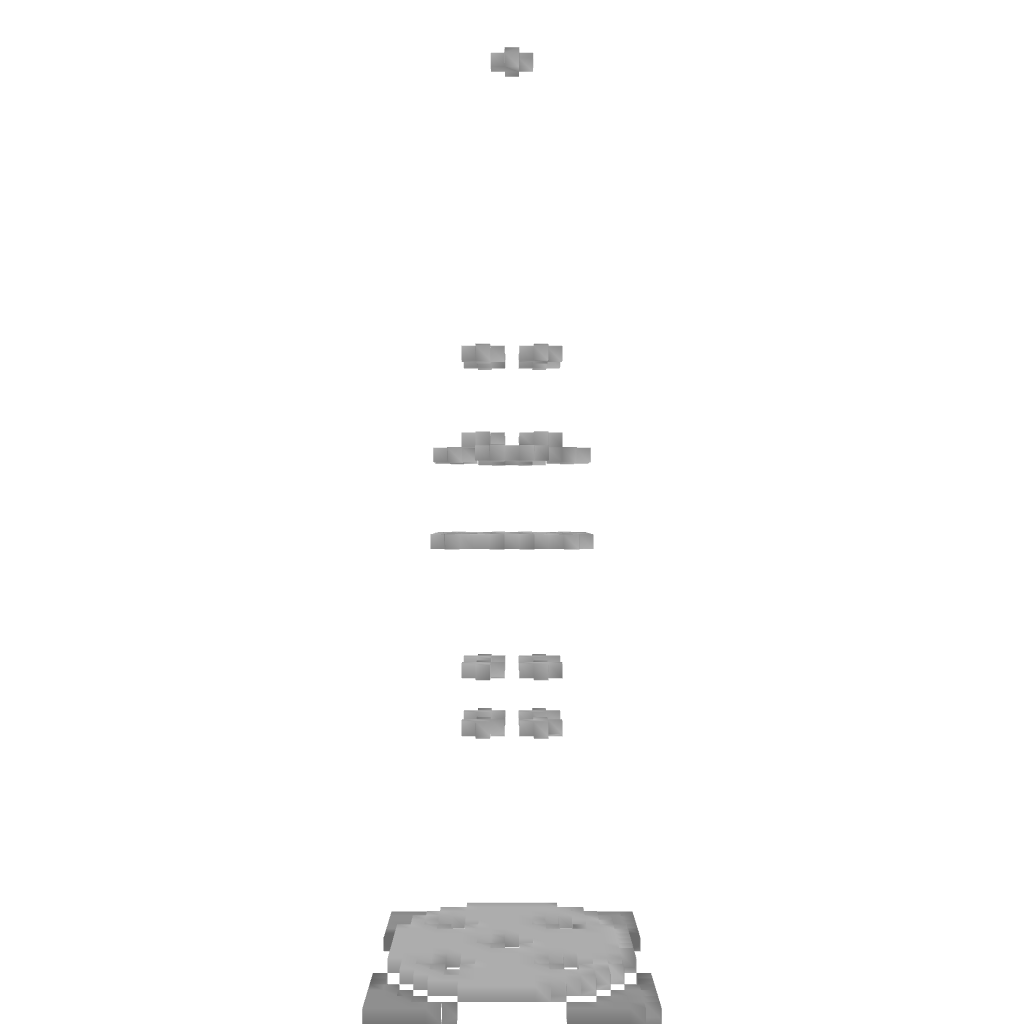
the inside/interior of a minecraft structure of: Impossible Fountain